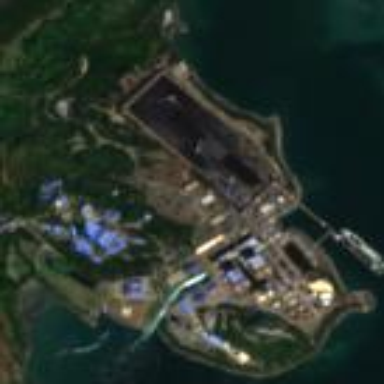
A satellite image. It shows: Industrial area with coal power plant.